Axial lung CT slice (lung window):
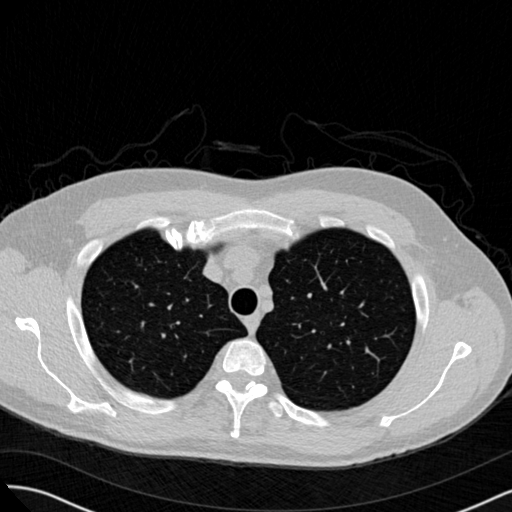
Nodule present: no